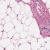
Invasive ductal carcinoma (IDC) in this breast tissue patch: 0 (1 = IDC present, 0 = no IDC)